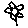
Label: flower